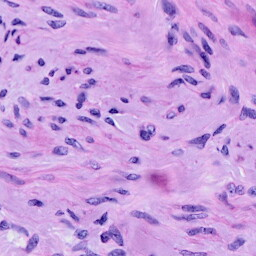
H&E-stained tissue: Cervix